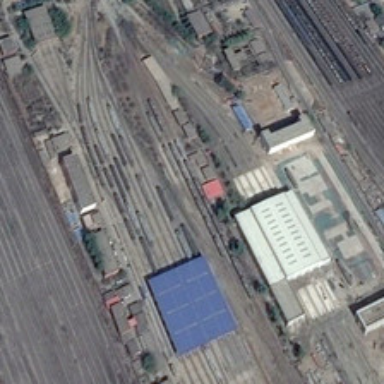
Some buildings are near a railway station .